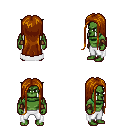
a pixel art fantasy rpg character, male body template, orc, green skin, white cape, white pants, brunette extra-long hairstyle, cloth bracers, four views (front, back, left, right), 2x2 character sprite sheet, small pixel art, hard edges, no anti-aliasing